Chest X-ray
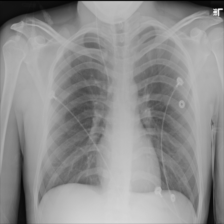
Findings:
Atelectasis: negative
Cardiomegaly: negative
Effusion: negative
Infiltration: negative
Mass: negative
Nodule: negative
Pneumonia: negative
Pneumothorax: negative
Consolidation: negative
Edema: negative
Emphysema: negative
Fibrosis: negative
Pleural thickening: negative
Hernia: negative